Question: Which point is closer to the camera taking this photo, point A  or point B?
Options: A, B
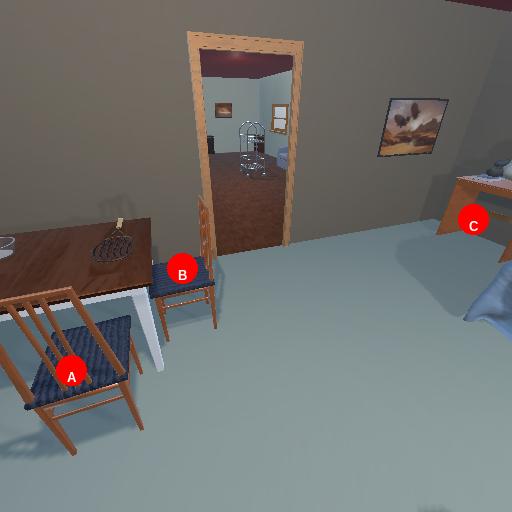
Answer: A